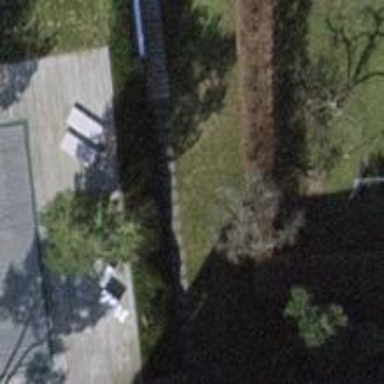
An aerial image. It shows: Hedge barrier.